Interaction volume radius: 5 \u00c5
Interaction volume height: 20 \u00c5
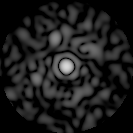
Disorder parameter: 0.8356